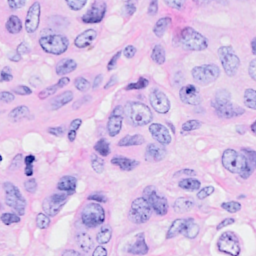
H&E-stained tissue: Breast